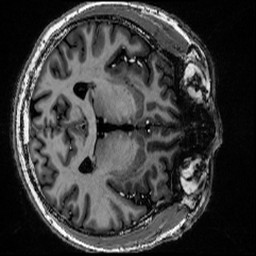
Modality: MP2RAGE
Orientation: axial
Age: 56
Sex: male
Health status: healthy